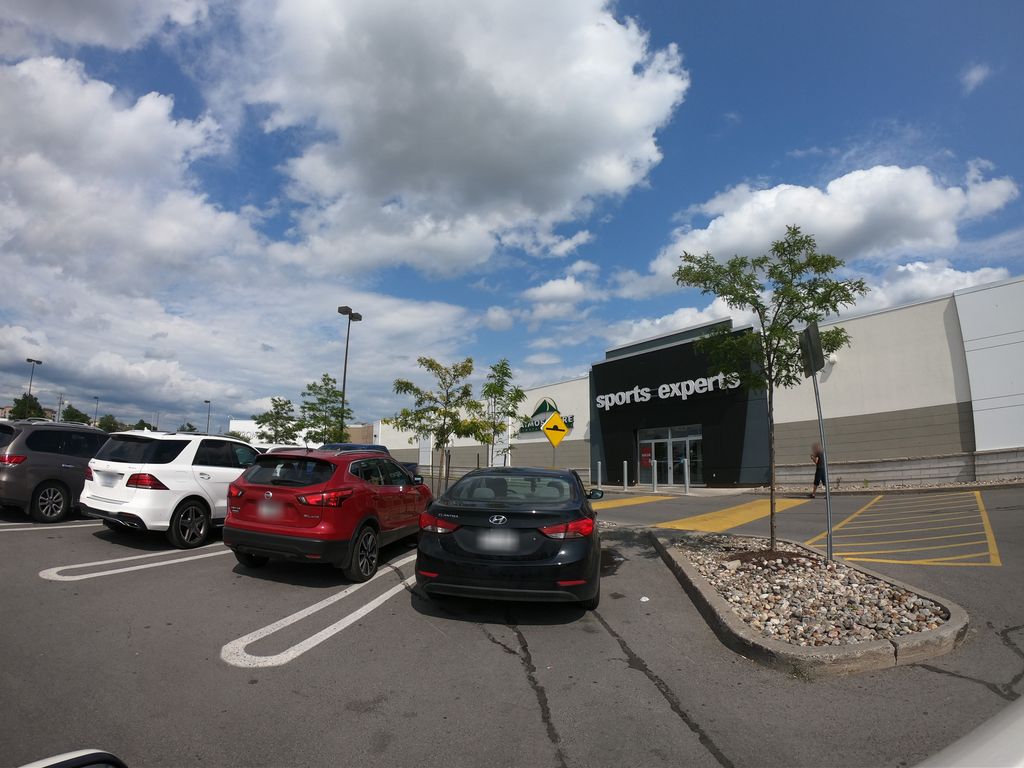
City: ottawa-gatineau